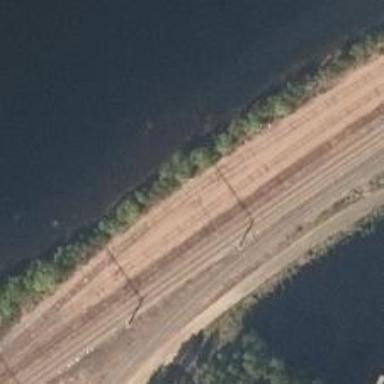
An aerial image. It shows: Railway siding for service.